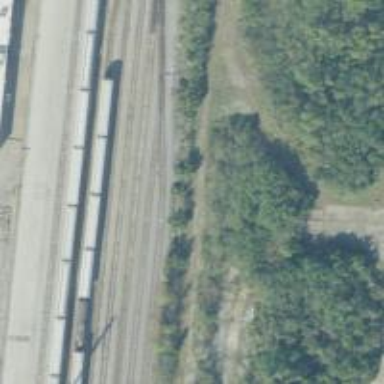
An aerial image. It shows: Railway yard.